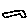
Label: hexagon